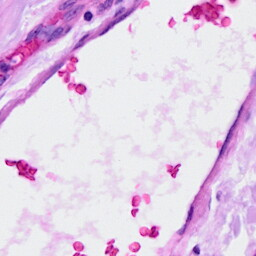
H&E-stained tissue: Ovarian